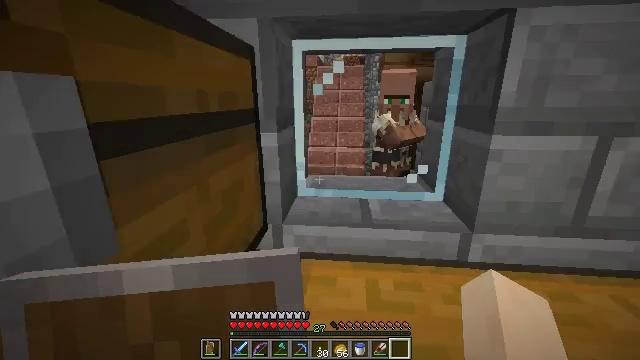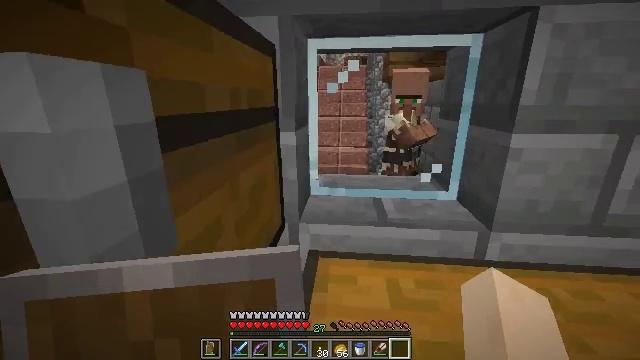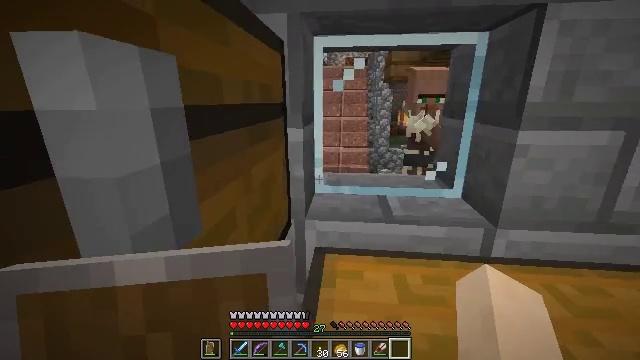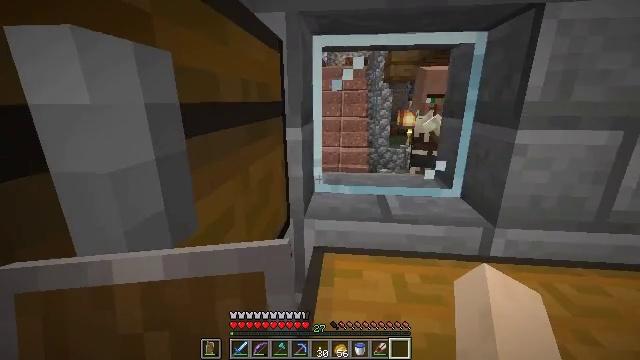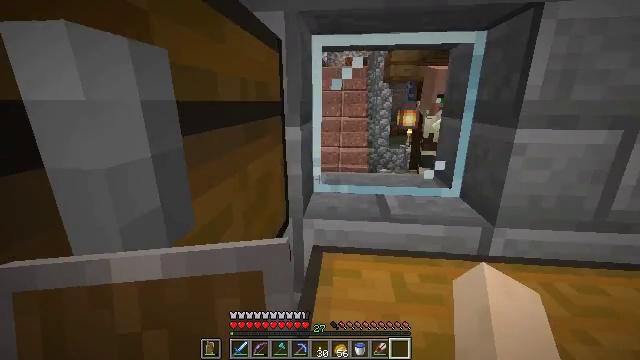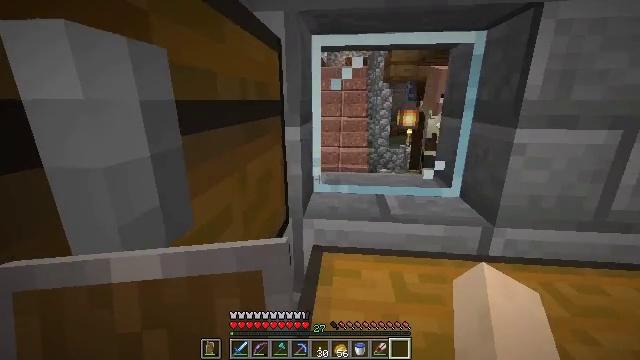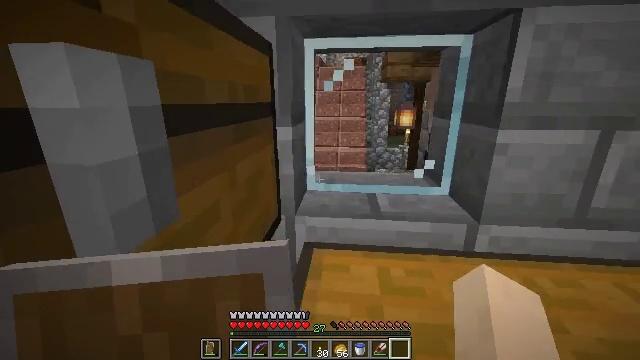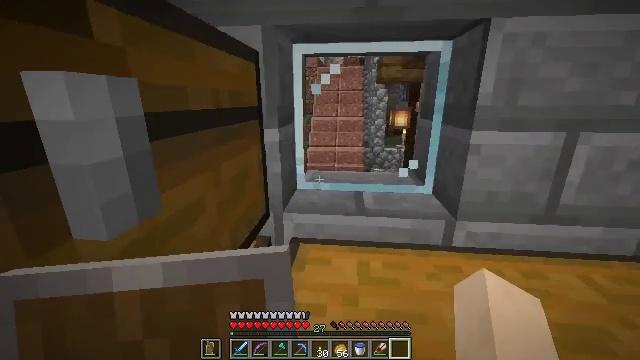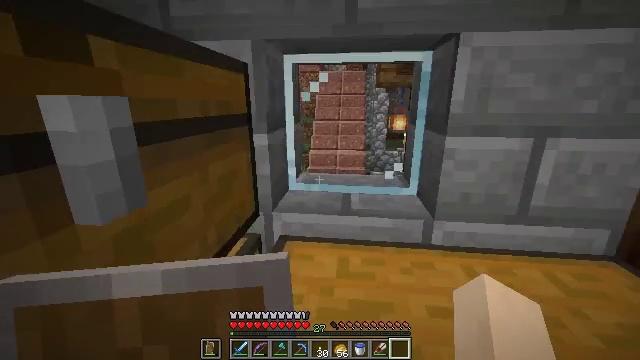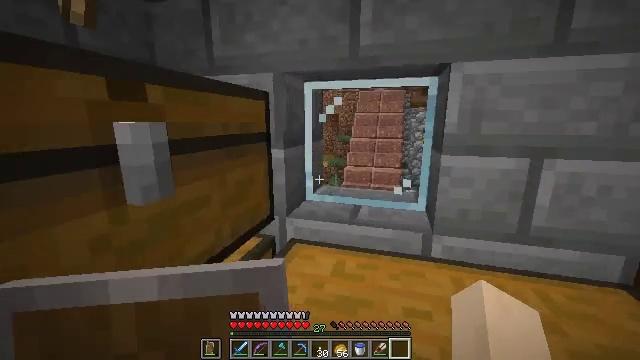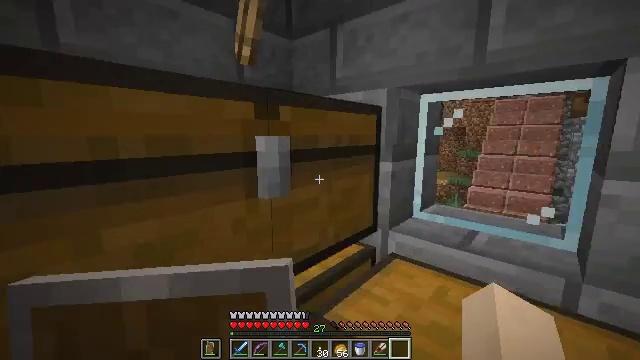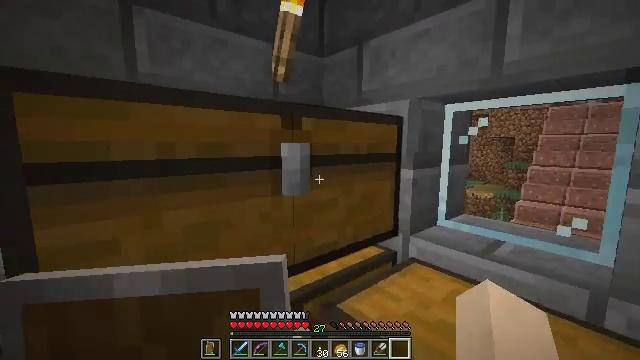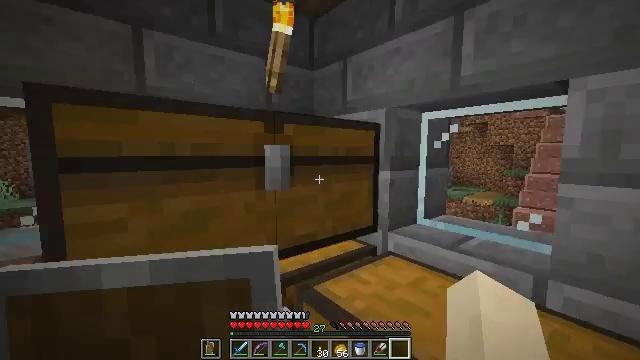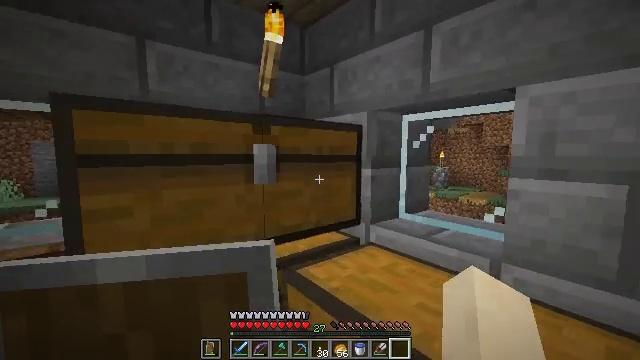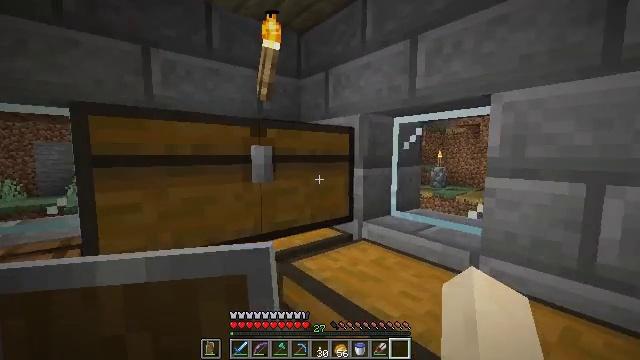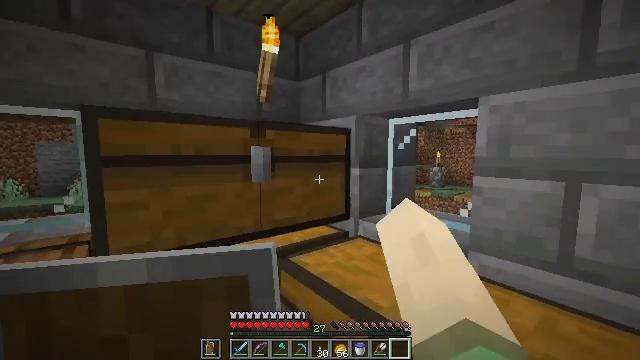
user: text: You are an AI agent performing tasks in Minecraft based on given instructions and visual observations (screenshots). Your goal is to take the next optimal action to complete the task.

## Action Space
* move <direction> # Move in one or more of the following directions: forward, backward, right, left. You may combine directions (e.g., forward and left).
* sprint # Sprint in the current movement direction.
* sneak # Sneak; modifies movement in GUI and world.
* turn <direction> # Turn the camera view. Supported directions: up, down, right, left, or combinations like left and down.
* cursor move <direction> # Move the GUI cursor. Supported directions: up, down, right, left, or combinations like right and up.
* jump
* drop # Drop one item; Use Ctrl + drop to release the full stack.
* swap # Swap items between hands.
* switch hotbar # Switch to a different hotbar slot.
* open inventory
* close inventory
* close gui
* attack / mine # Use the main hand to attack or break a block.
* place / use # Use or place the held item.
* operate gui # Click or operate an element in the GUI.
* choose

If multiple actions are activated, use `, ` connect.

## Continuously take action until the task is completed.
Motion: motion action
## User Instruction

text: Attack the barrel to gather it.
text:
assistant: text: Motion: no_op
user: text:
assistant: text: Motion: no_op
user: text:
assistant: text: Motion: no_op
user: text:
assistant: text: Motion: no_op
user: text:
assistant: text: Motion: no_op
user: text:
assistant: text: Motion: move back and move right
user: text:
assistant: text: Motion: move back and move right
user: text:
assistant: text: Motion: move back and move right, turn left
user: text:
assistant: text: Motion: move back and move right, turn left and up
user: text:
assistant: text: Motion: move back and move right, turn left and up
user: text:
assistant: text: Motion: move back and move right, turn left and up
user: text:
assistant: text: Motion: move back and move right, turn left and up
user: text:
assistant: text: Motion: move back
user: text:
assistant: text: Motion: use / place
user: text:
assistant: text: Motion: use / place
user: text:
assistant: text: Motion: no_op
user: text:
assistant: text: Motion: no_op
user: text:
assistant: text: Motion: no_op
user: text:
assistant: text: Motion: open gui
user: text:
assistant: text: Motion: no_op
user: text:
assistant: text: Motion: no_op
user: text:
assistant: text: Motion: close gui
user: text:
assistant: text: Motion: no_op
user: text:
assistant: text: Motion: move back, turn left and down
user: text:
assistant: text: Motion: move back, turn left and down
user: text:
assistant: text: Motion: move back, turn right
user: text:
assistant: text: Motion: move back and move right, turn right and up
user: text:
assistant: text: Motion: move right
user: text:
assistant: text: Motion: move forward and move right
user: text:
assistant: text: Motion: move forward and move right